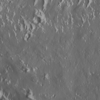
Label: not_dusty